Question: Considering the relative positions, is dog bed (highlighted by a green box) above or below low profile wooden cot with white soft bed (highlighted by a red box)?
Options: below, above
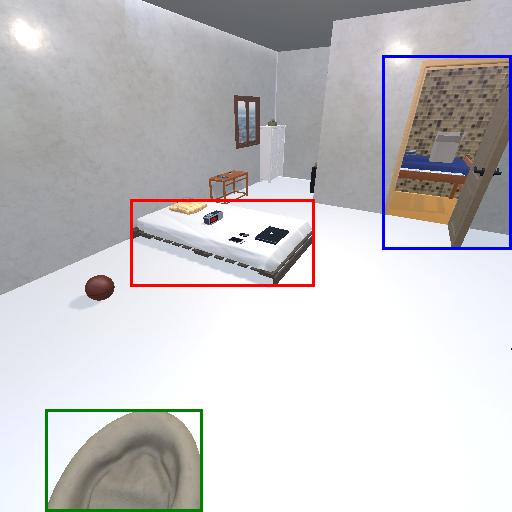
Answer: below